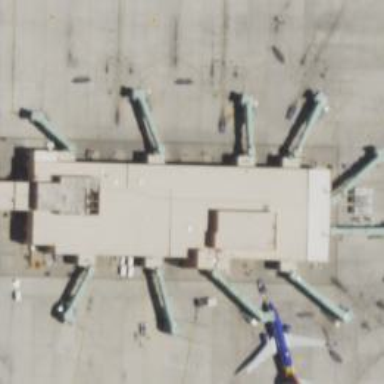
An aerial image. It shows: Airport gate.